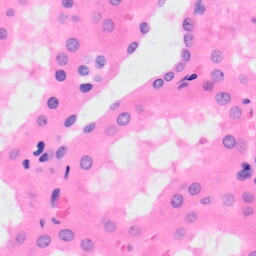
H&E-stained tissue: Kidney